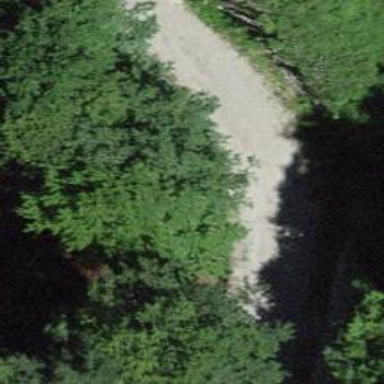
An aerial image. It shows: Culvert tunnel.